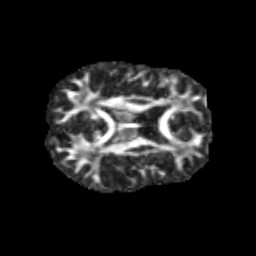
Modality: FA
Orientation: axial
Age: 13
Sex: male
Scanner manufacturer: siemens
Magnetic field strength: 3 T
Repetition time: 3.8 s
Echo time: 0.07 s